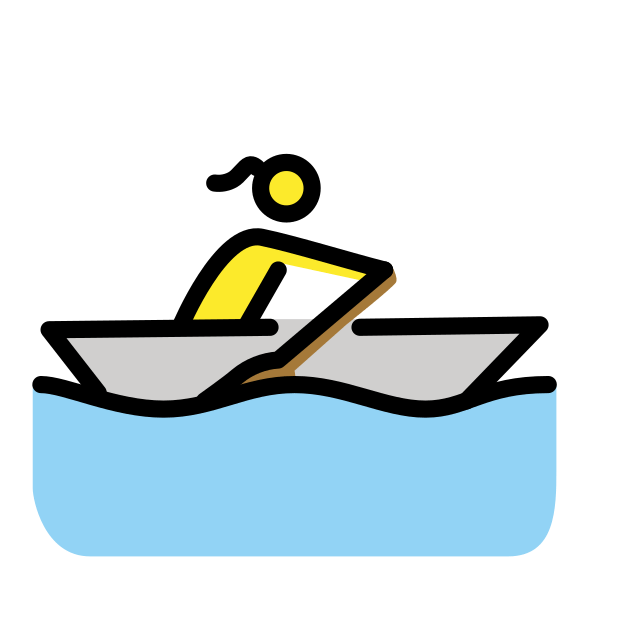
woman rowing boat